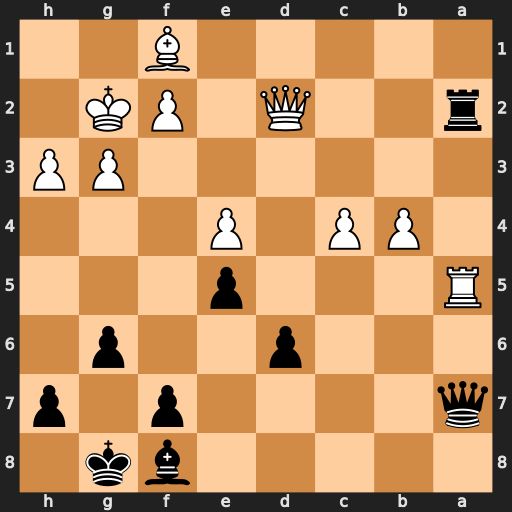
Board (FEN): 5bk1/q4p1p/3p2p1/R3p3/1PP1P3/6PP/r2Q1PK1/5B2
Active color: b
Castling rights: -
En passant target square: -
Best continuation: Qxa5 bxa5 Rxd2